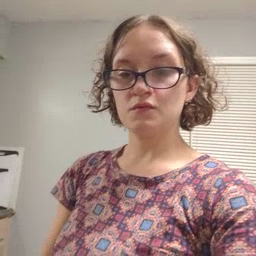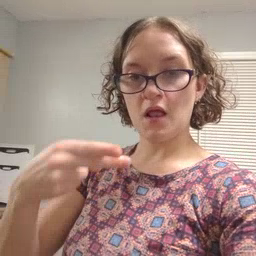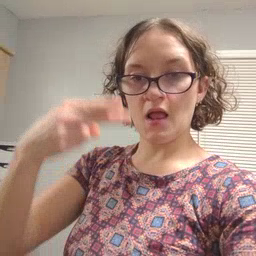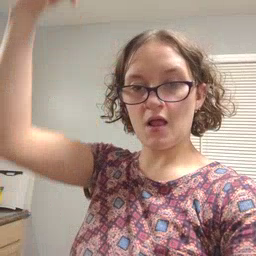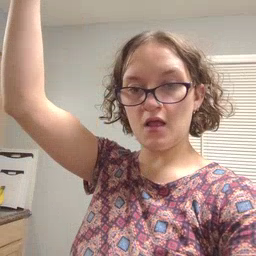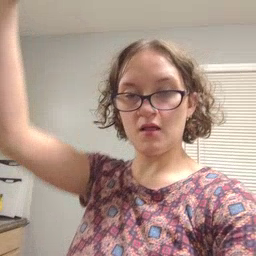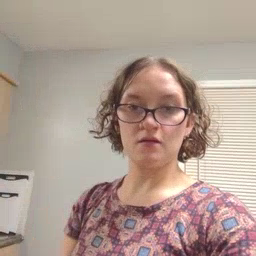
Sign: high